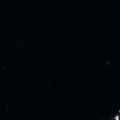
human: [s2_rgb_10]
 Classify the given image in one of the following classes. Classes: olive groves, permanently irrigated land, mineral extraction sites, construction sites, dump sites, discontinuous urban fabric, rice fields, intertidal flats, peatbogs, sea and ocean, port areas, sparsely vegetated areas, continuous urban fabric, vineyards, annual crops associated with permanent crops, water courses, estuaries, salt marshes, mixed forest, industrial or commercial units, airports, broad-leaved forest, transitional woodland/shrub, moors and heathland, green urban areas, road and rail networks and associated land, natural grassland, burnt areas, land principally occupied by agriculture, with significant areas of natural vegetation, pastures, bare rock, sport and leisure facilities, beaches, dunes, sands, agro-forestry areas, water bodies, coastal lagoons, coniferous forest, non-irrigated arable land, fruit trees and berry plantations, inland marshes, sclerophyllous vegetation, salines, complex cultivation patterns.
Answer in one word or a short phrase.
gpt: sea and ocean